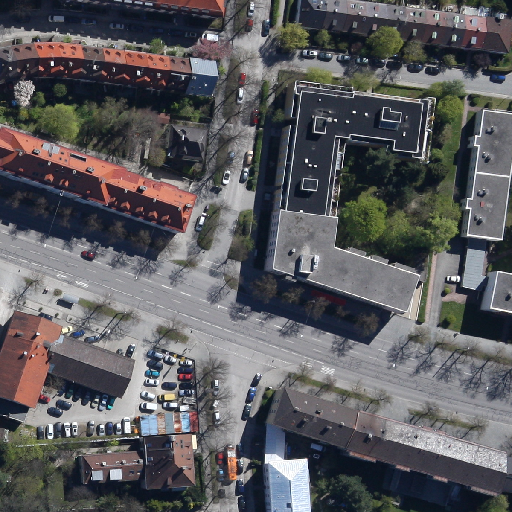
Referring expression: van in the parking area